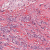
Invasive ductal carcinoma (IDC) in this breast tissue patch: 1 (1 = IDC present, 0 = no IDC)